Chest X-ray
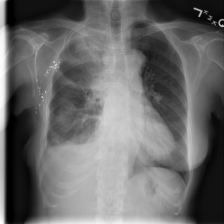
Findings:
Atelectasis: negative
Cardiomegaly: negative
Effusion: negative
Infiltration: positive
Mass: negative
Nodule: negative
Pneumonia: negative
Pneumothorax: negative
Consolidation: negative
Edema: negative
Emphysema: negative
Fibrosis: negative
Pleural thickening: positive
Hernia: negative